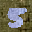
Label: 5